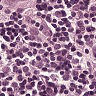
Metastatic tissue present: yes